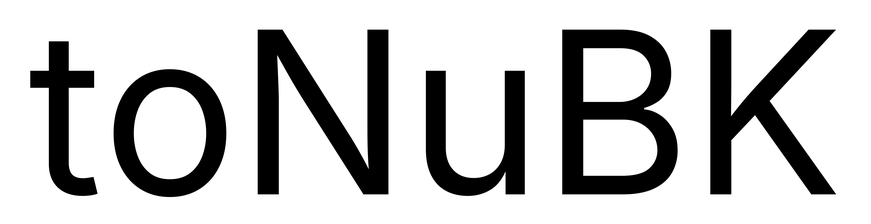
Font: Inter_Regular